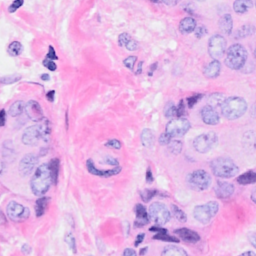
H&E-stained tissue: Breast